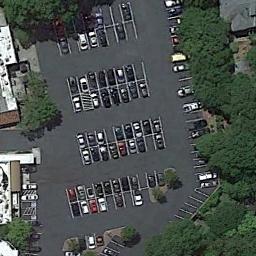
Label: parking_lot